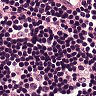
Metastatic tissue present: no